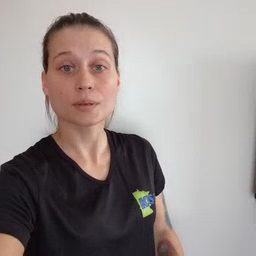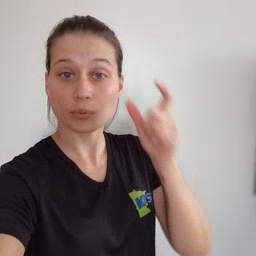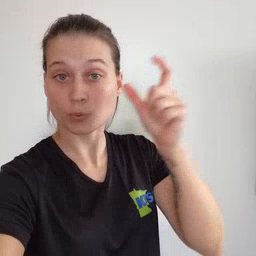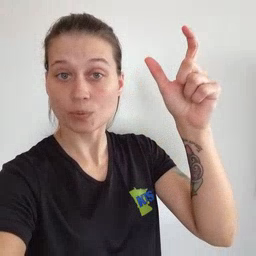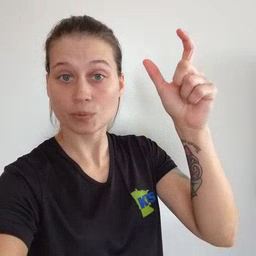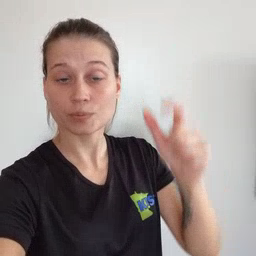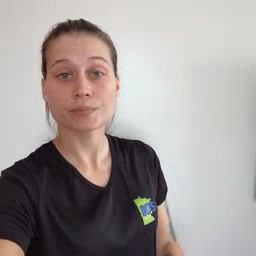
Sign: moon